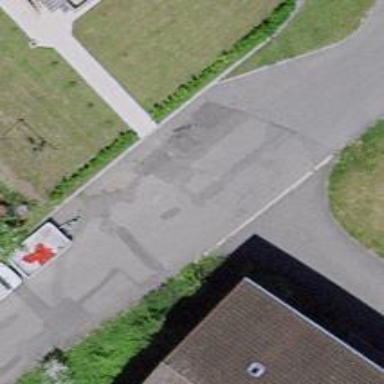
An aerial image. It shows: Living street.